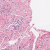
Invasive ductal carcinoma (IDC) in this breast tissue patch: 0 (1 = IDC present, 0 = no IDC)